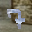
Label: 7